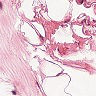
Metastatic tissue present: no